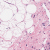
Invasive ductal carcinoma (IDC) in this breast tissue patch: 1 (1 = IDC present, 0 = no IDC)